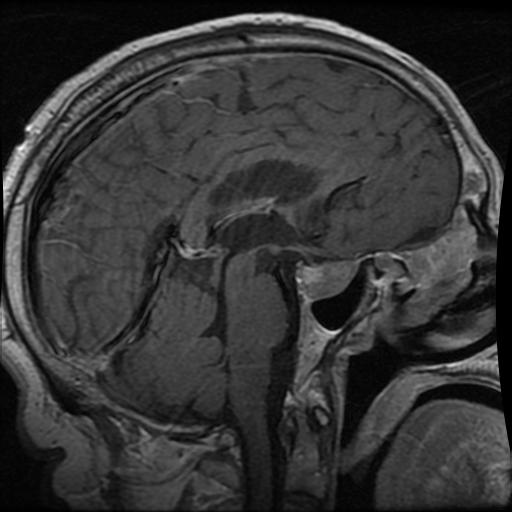
Label: pituitary